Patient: sex F, age 53
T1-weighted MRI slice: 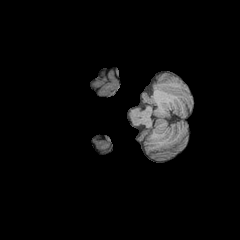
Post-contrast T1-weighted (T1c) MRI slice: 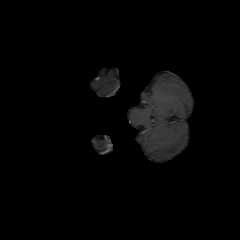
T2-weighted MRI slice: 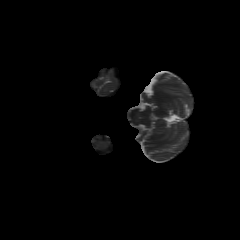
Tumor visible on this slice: no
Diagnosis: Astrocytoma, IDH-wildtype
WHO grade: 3